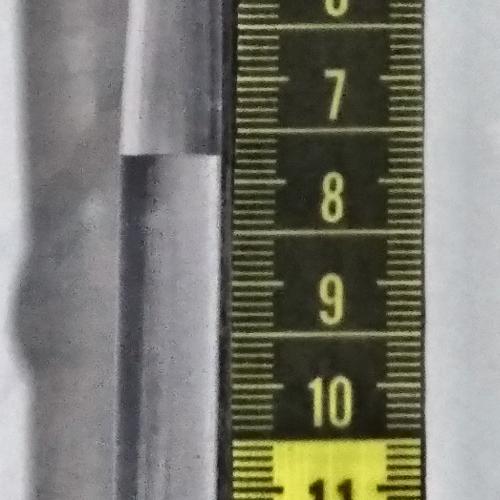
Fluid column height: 7.8 cm